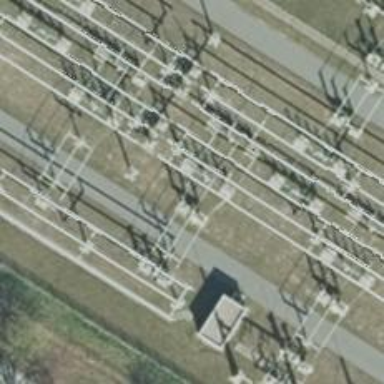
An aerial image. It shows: Power line in the image.